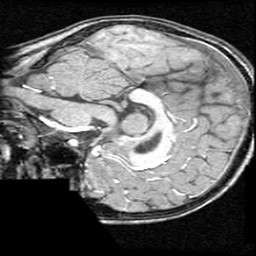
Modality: T1w
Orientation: sagittal
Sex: female
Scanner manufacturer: ge
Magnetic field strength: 1.5 T
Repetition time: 21 s
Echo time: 0.008 s